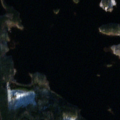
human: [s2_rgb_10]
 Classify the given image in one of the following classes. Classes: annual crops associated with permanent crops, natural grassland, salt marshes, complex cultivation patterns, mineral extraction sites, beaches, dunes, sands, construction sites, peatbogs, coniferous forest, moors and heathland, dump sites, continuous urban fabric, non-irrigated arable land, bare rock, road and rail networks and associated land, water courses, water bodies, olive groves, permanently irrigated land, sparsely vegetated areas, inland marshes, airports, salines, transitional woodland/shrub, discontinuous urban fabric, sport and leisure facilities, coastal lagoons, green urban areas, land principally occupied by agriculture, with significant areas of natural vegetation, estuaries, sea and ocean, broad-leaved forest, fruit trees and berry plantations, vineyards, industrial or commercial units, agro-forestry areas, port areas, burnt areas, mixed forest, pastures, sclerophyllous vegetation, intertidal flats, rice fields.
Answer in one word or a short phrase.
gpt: broad-leaved forest, coniferous forest, water bodies